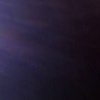
Label: space